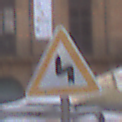
Verkehrszeichen: DoppelkurveZunaechstLinks
Umgebung: Outdoor, Urban
Tageszeit: MorningAfternoon
Wetter: PartlyCloudy
Licht: Natural
Jahreszeit: NotSpecified
Kontrast: LowContrast